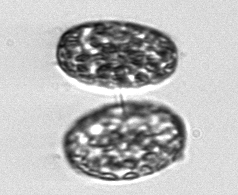
Label: Thalassiosira